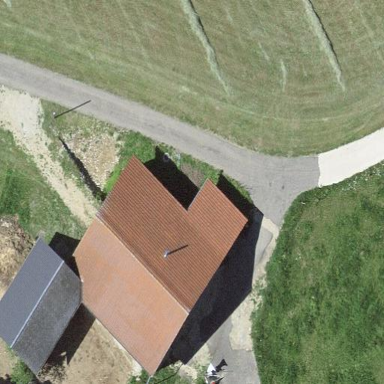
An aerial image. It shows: Residential building located on farm.